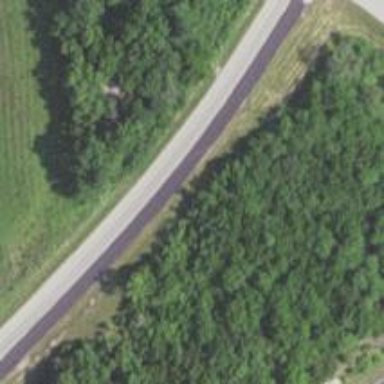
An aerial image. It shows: This image shows trunk highway that functions as expressway.